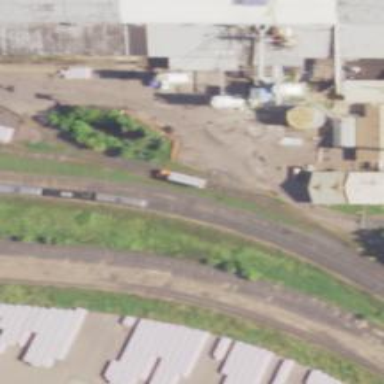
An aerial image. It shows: Railway spur service.